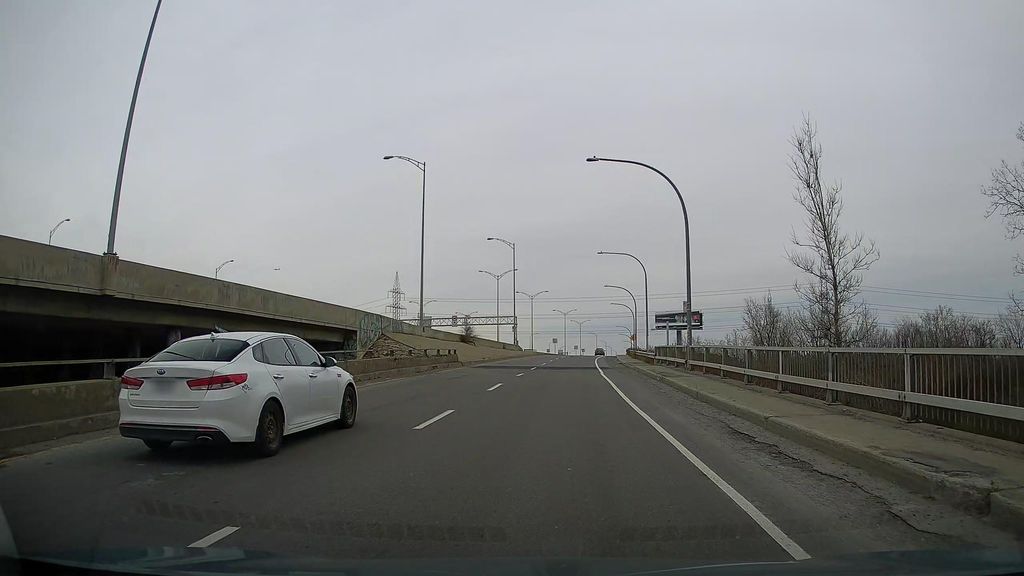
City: montreal